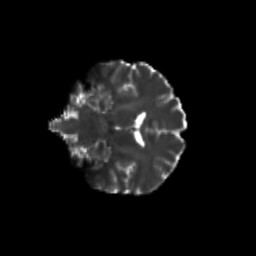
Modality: T2w
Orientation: coronal
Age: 30
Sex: female
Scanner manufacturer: siemens
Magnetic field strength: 3 T
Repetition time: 8.6 s
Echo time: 0.095 s